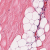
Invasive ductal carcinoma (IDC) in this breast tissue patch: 0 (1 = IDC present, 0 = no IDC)